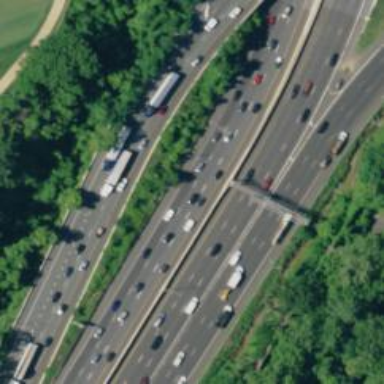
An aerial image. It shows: Motorway.